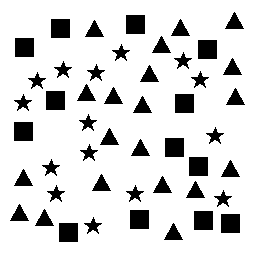
Squares: 13
Triangles: 20
Stars: 15
Total shapes: 48